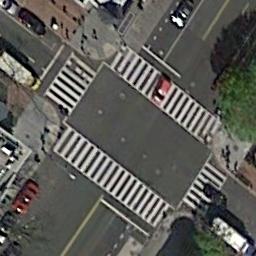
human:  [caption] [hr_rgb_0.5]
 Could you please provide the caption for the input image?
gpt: An intersection with some crosswalks is between some buildings .

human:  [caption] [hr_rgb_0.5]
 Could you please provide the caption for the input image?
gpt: There are several moving vehicles on the road at the intersection, There are many buildings and some trees around the intersection, And many cars are parked in the open space beside the intersection .

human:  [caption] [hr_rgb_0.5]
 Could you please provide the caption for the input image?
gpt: There are many cars in the parking lot next to the intersection .

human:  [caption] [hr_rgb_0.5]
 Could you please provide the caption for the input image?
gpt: There are three zebra crossings at the intersection .

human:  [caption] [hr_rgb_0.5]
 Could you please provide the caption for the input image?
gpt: An intersection with white crosswalks beside some trees .